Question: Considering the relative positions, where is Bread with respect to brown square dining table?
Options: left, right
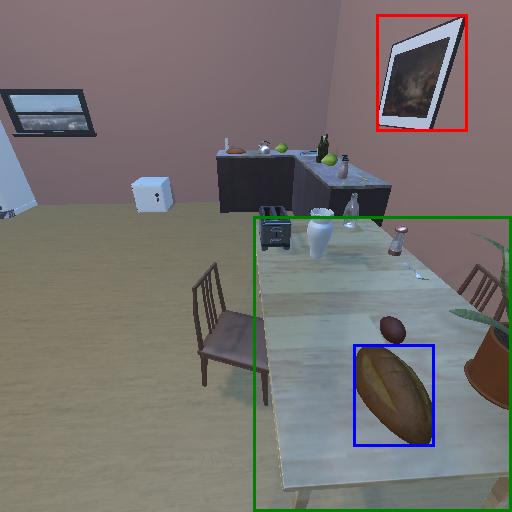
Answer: left